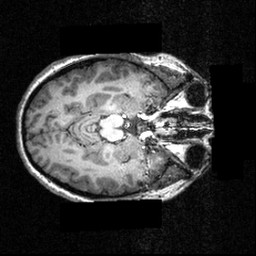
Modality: T1w
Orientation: axial
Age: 25
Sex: female
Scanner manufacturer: siemens
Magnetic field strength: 3.951 T
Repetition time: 1.5 s
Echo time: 0.00335 s